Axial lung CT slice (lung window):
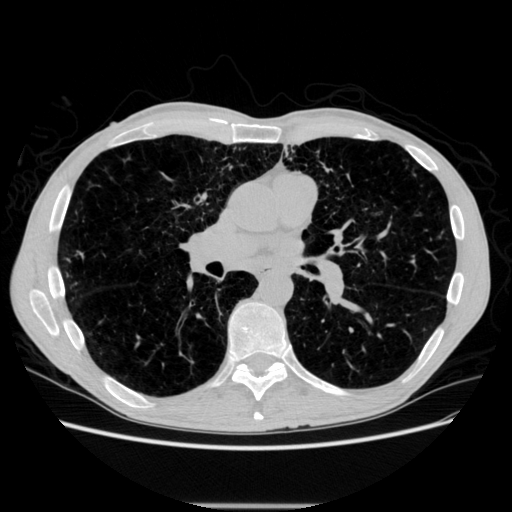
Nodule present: no